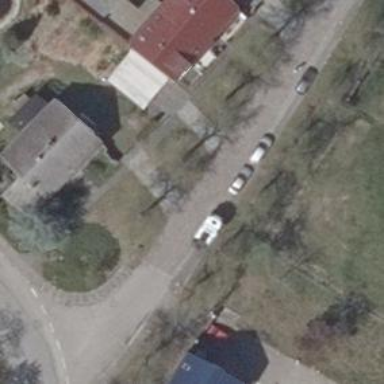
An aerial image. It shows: Residential road.